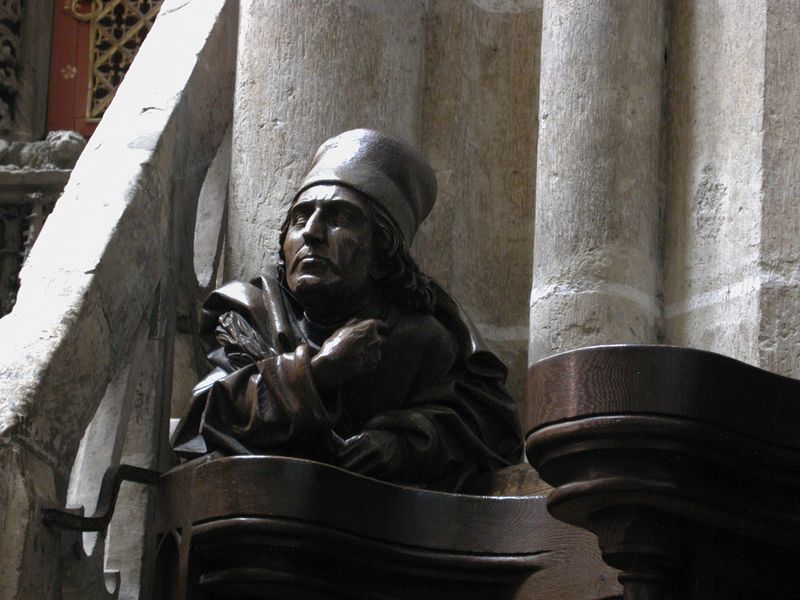
Titel: Chorgestühl
Künstler: Michel Erhart
Standort: Ulm, Münster (EU - D - BW)
Schlagwörter: dunkel, kopf, mann, schatten, umhang, holz, hut, licht, nase, pfeiler, schwarz, säule, gebäude, mütze, böse, falten, kragen, sehen, stein, hände, schauen, kirche, figur, haare, mantel, augenbrauen, locken, skulptur, italien, mauer, treppe, gestühl, detail, ernst, büste, geländer, bronze, nische, denken, rom, halbprofil, florenz, strenge, anlehnen, rute, prophet, brau, geschnitzt, verschlossen, medici, chorgestühl, misstrauen, verschränkte arme